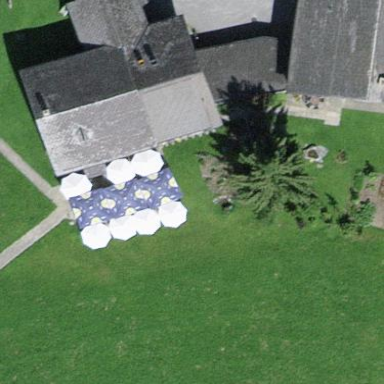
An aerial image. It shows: Outdoor seating area for leisure land.